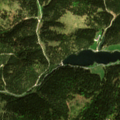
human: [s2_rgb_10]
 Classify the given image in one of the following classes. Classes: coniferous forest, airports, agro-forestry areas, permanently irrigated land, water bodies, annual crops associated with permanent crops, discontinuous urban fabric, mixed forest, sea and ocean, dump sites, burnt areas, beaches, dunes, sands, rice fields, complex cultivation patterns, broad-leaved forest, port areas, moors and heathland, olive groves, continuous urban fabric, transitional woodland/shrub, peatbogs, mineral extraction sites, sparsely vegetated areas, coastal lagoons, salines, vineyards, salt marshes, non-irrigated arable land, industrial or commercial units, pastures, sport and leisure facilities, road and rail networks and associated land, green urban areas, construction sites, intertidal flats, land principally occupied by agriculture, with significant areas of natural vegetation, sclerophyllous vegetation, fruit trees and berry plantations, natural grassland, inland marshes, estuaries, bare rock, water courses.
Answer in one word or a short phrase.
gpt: pastures, coniferous forest